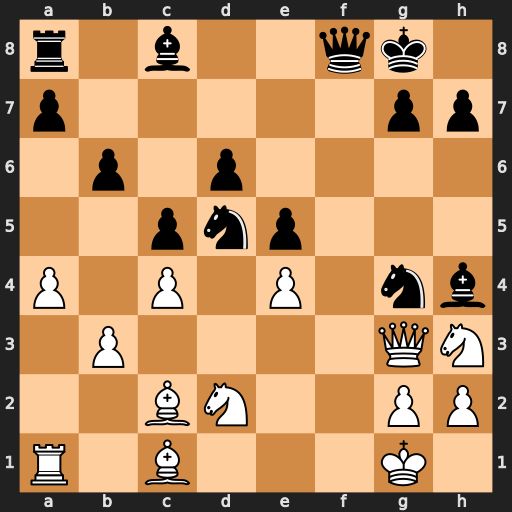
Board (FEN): r1b2qk1/p5pp/1p1p4/2pnp3/P1P1P1nb/1P4QN/2BN2PP/R1B3K1
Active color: w
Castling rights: -
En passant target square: -
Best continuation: Qxh4